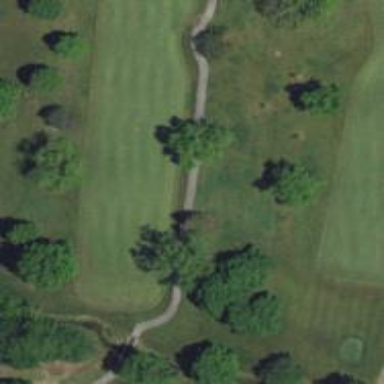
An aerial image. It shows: Path for both roads and golfers.